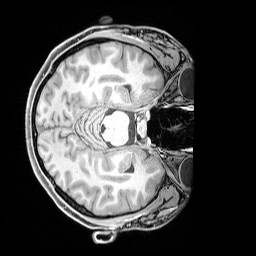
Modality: T1w
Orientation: axial
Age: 28
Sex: male
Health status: healthy
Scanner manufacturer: siemens
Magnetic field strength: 3 T
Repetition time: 1.65 s
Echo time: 0.00182 s